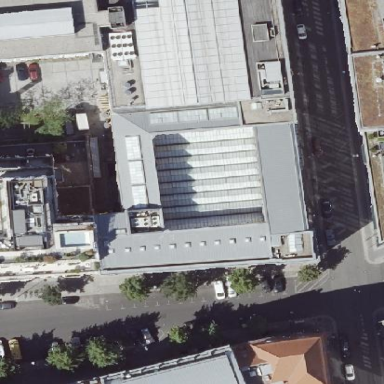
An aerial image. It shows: Close-up view of roof of building.